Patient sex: M
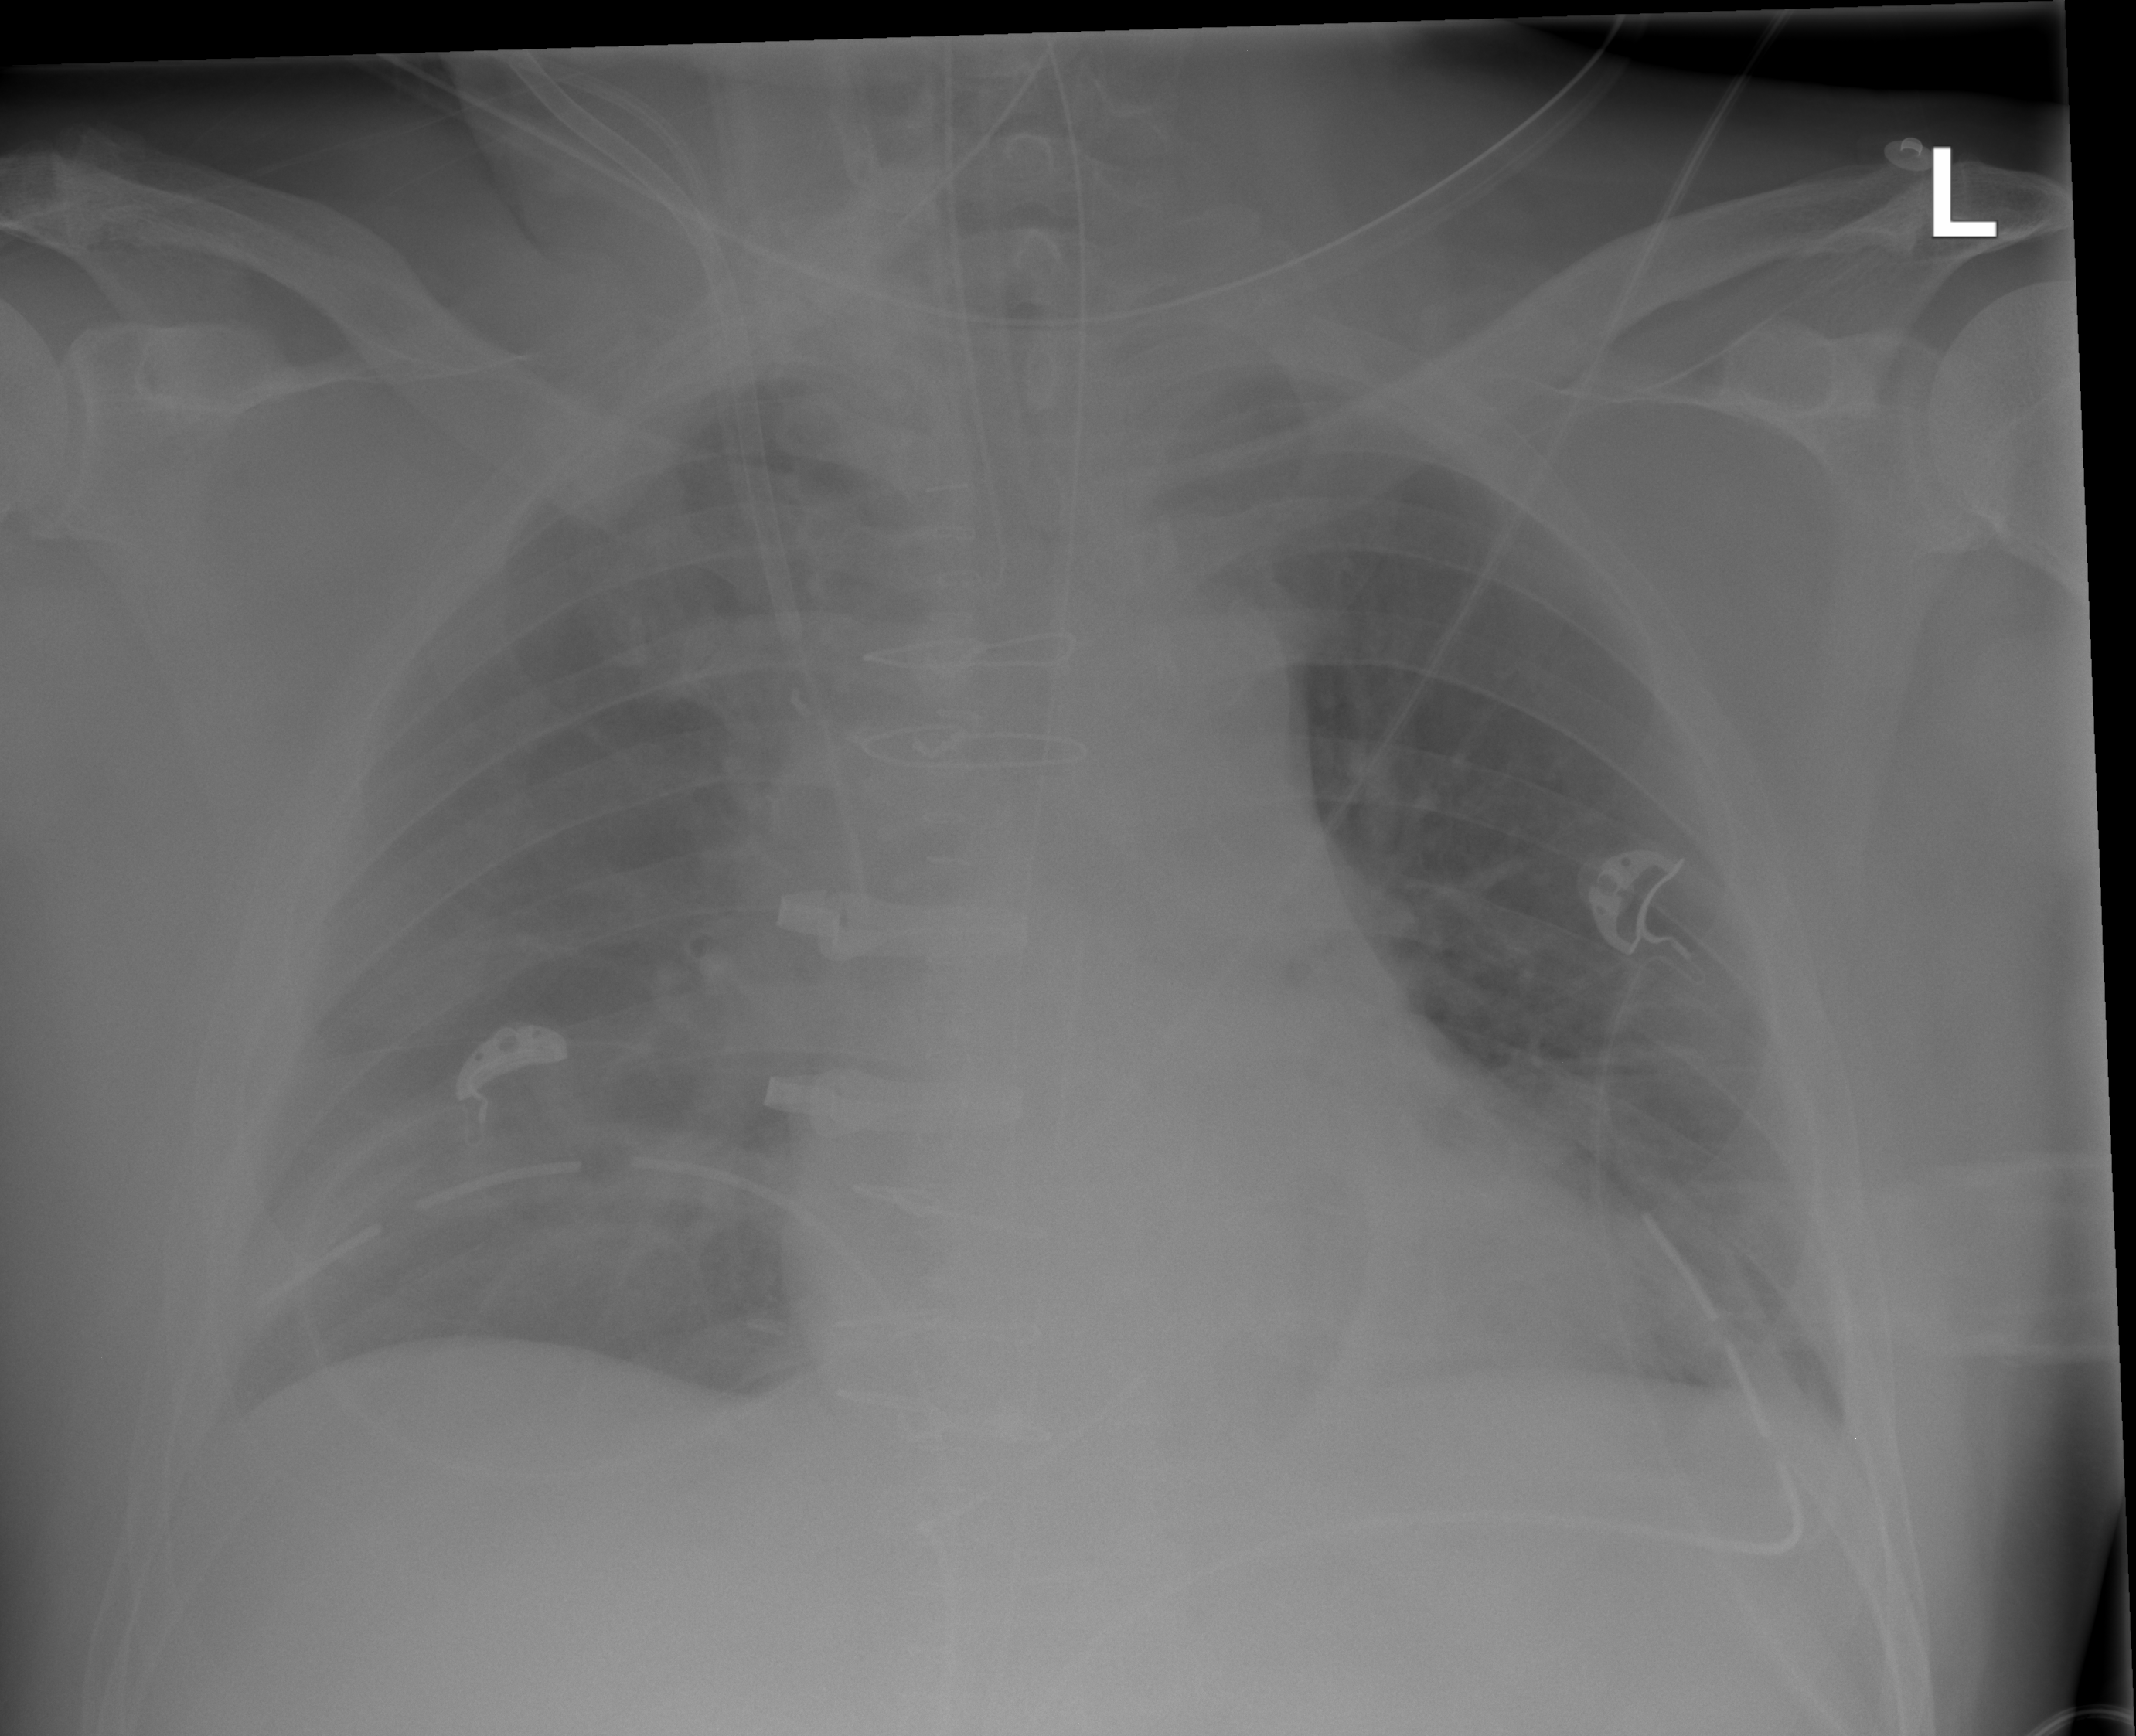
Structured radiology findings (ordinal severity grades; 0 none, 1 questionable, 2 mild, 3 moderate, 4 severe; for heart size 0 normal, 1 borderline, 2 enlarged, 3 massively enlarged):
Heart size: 1
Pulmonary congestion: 2
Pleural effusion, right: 2
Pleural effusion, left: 1
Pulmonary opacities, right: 0
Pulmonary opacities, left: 0
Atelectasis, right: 2
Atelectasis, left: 2